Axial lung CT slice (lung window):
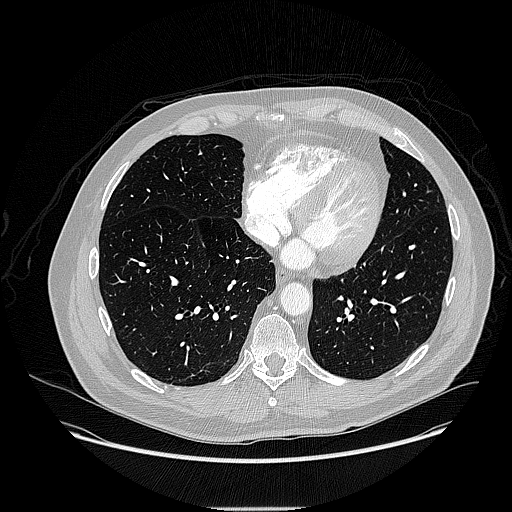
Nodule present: no